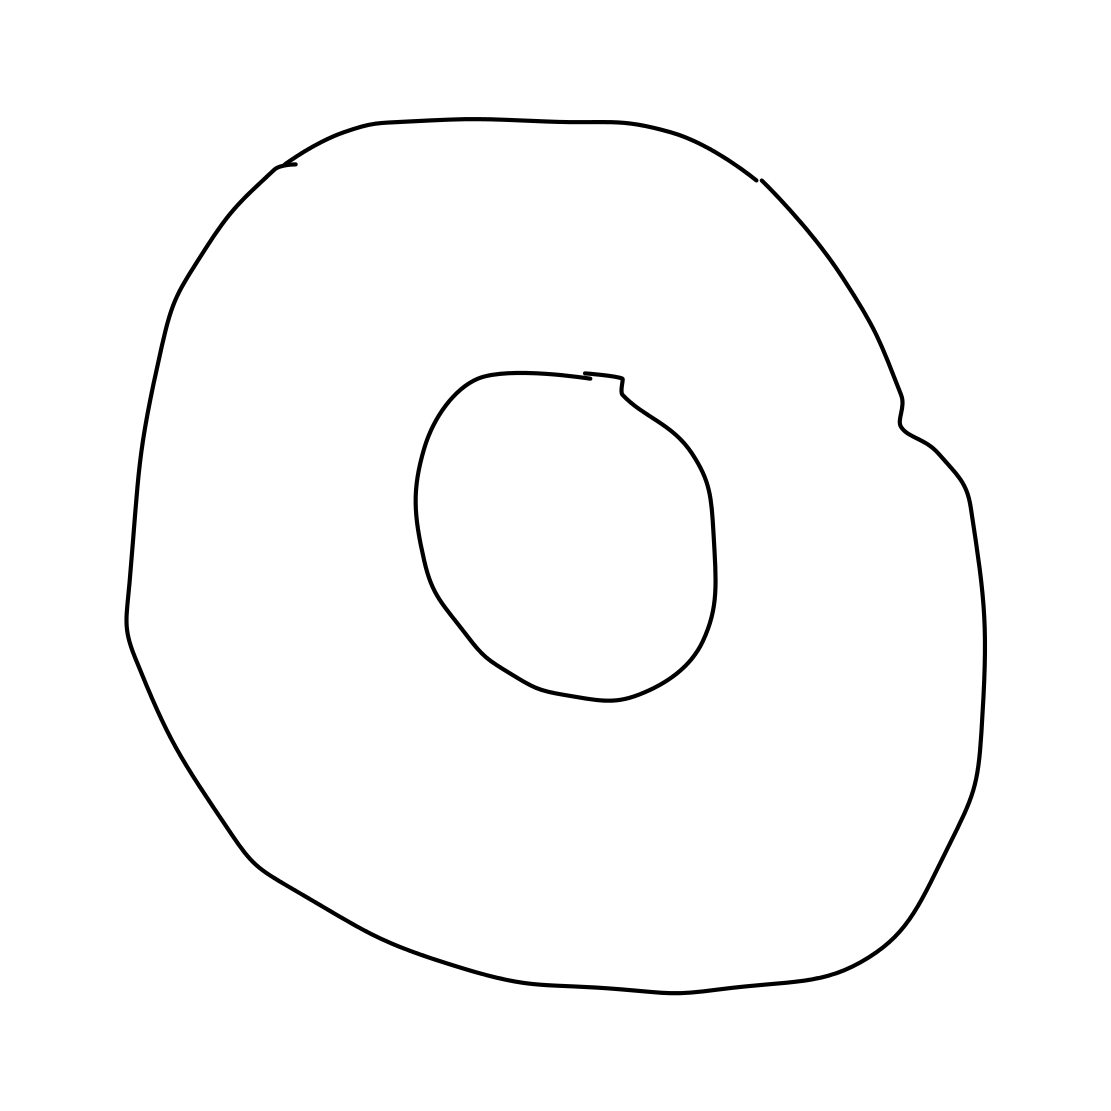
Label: tire